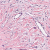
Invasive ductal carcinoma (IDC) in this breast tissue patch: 1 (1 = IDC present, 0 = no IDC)